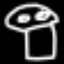
Label: mushroom